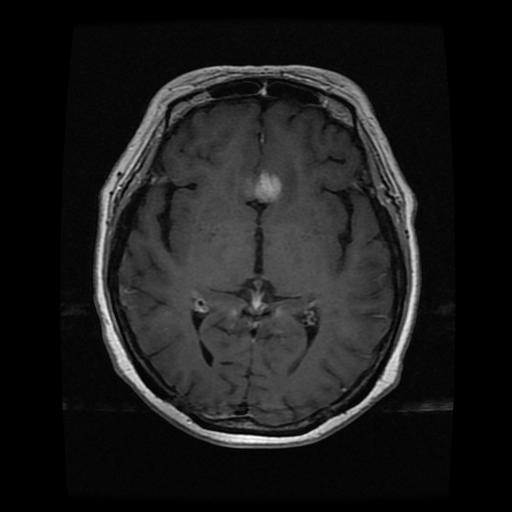
Label: meningioma